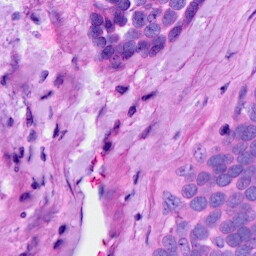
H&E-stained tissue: Ovarian